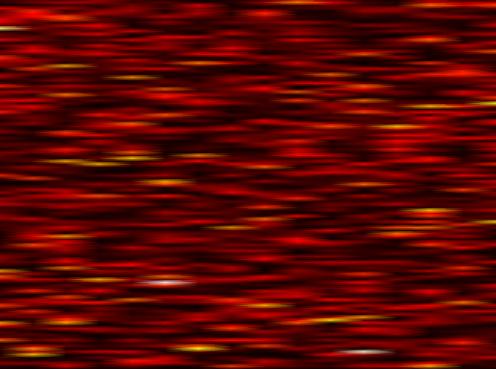
Label: FBMC